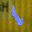
Label: 1